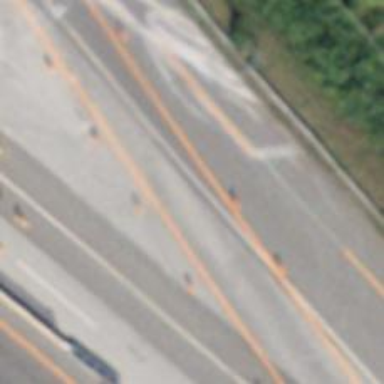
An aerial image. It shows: Asphalt motorway link.